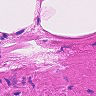
Metastatic tissue present: no